Question: when i create a new android project , it shows me an error and cannot complete the process of creation , this is a screenshot :
Help plz
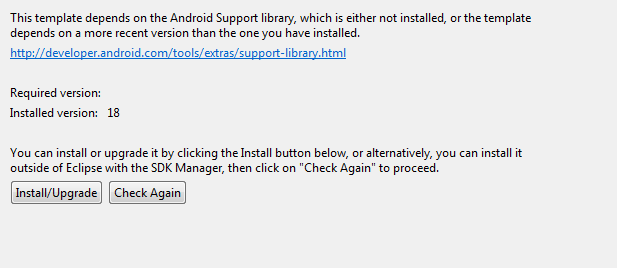
Answer: I had this problem before and this the solution :
1. Edit this file :
'<your_sdk_location>/tools/templates/activities/BlankActivity/template.xml'
1. Comment the 7th line: <!--<dependency name="appcompat" version="v7" />-->
2. save the file
1. Edit : <your_sdk_location>/tools/templates/activities/MasterDetailFlow/template.xml
2. Comment the 8th and 9th lines : <!--<dependency name="appcompat" version="v4" />--> <!--<dependency name="android-support-v4" revision="8" />-->
3. Save the file
Finally, restart Eclipse .i wish it helps you